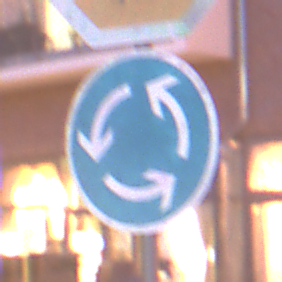
Verkehrszeichen: Kreisverkehr
Zusatzzeichen oben: Stop
Umgebung: Outdoor, Urban
Tageszeit: Night
Wetter: PartlyCloudy
Licht: Artificial
Jahreszeit: NotSpecified
Kontrast: HighContrast